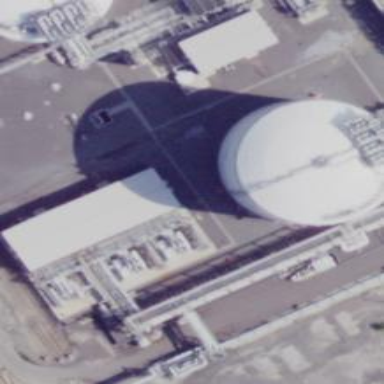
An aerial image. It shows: Storage tank building.